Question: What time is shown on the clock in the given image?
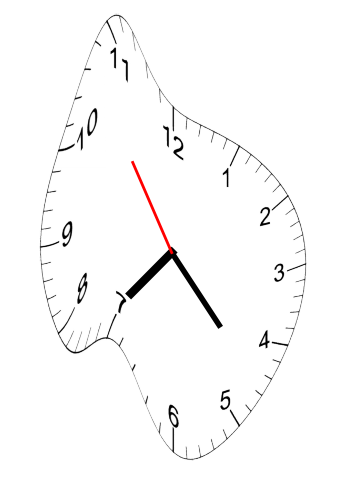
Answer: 07:22:54